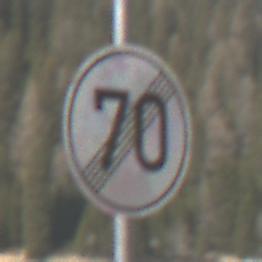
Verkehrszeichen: EndeGeschwindigkeit70
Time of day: Midday
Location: Outdoor (Nature)
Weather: PartlyCloudy
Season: NotSpecified
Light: Natural